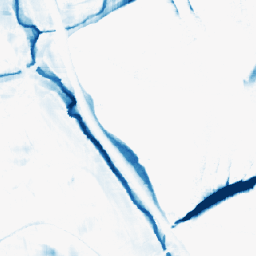
Category: morphological
Decomposition family: morphological_square
Decomposition parameters: operation: closing
size: 20
Upsampling method: nearest
Upsampling parameters: scale: 4
Upsampling scale: 4